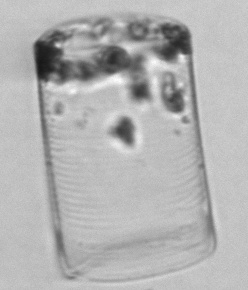
Label: Guinardia_flaccida